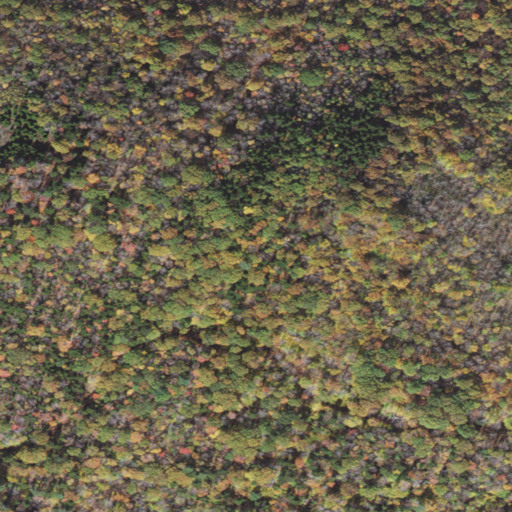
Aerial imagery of mountain in New Hampshire named Morrison Hill containing mixed forest, deciduous forest, shrub, and evergreen forest